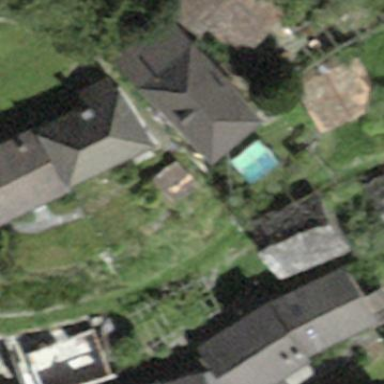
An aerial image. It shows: Detached building.